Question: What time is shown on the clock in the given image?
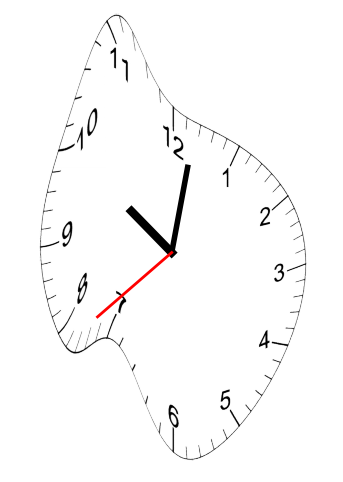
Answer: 10:01:38